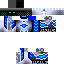
A male robot skin with dark skin, wearing blonde helmet dressed in a blue armor chest and blue robe bottom, featuring a closed mouth.